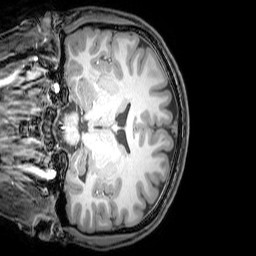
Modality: T1w
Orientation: coronal
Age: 21
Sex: male
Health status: healthy
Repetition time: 0.081 s
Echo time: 0.037 s